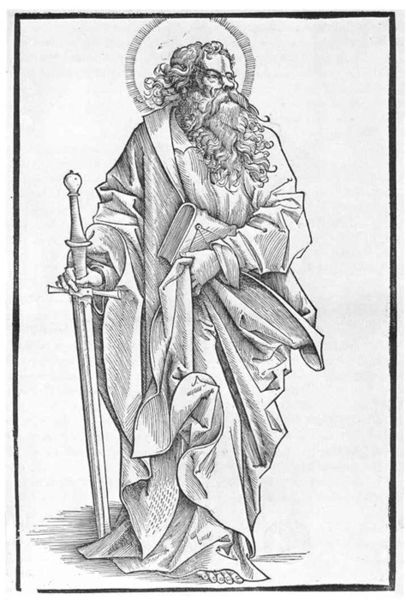
Titel: Der Apostel Paulus
Künstler: Meister DS
Standort: Karlsruhe
Institution: Staatliche Kunsthalle Karlsruhe
Schlagwörter: fuß, gott, hand, kopf, mann, schatten, umhang, weiß, grau, kleid, mund, nase, profil, schwarz, zeichnung, blick, alt, bart, gericht, arm, augen, barock, bibel, bärtig, falten, gesicht, halten, mensch, rahmen, stehen, vollbart, bild, hände, portrait, kirche, sonne, figur, gewand, haare, mantel, blatt, person, gotik, locken, statue, holzschnitt, schrift, grafik, graphik, rand, könig, überwurf, faltenwurf, zehen, gestalt, barfuss, buch, religion, strahlen, druck, schwarz-weiß, schraffur, radierung, stich, seite, schwert, waffe, bleistift, kugel, ritter, gerechtigkeit, heiligenschein, nimbus, gotisch, jesus, toga, heiliger, dürer, jünger, heilig, drehung, petrus, sakral, christentum, weise, hölzern, aureole, schwarz-weis, nach rechts, hieronymus, apostel, mose, hanf, evangelist, evangelium, zecihnung, seriendruck, lukas, raffen, paulus, hlaten, ügel, petris, haten, mantel#, fuss#